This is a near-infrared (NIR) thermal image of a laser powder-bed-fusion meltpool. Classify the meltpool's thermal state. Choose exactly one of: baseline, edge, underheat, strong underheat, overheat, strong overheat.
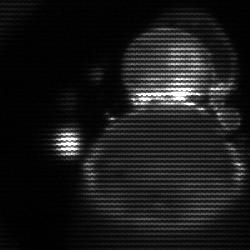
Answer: edge